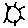
Label: sun